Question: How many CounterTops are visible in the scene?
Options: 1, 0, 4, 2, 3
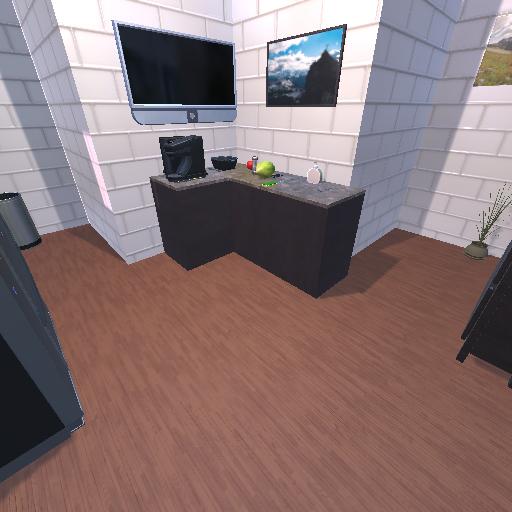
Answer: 1